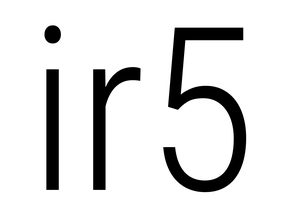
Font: Roboto_Condensed_Light